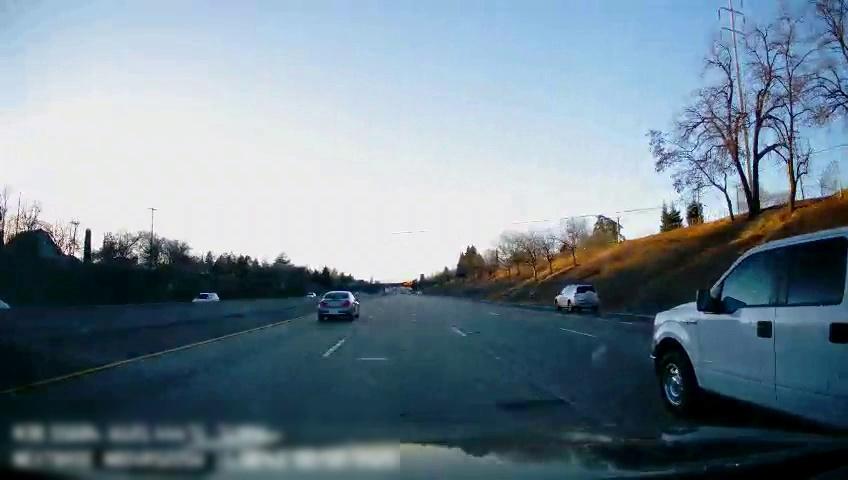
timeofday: Day
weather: Sunny
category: Drivable Space
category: Vehicles | Truck
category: Vehicles | Car
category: Vehicles | SUV
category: Vehicles | Car
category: Vehicles | SUV
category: Lanes | Alternate Lane
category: Lanes | Current Lane
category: Lanes | Current Lane
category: Lanes | Alternate Lane
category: Lanes | Alternate Lane